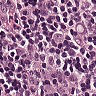
Metastatic tissue present: yes